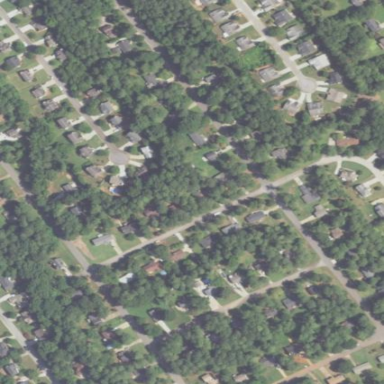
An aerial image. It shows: Residential area within neighborhood.